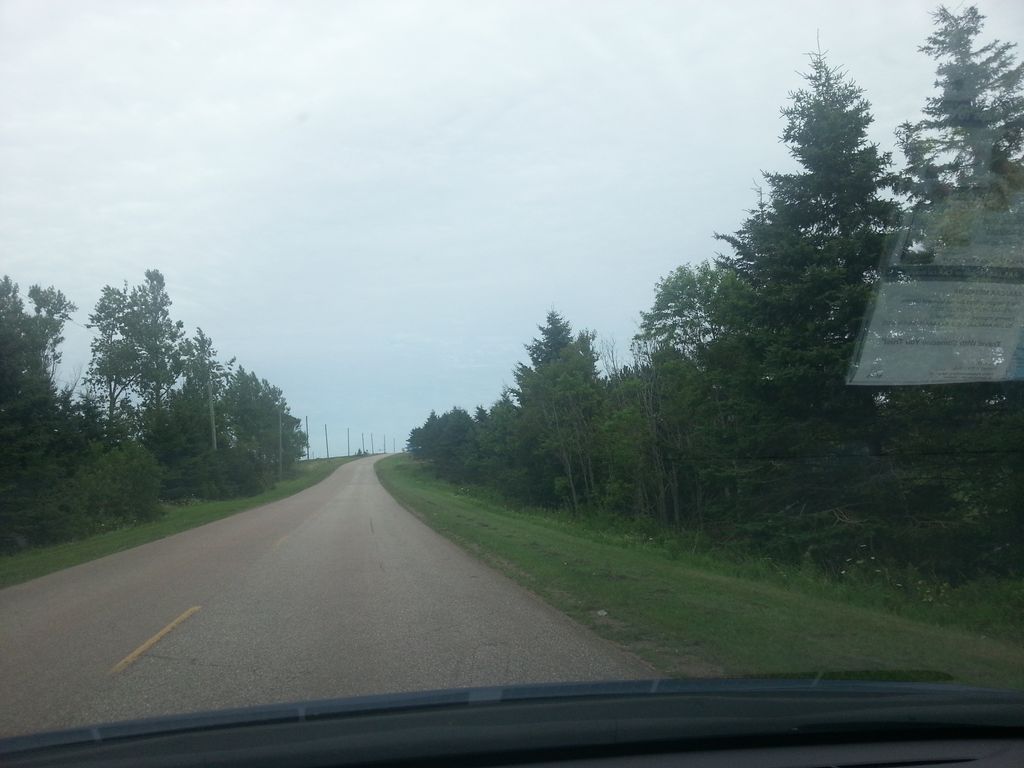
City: charlottetown